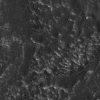
Atmospheric dust classification: not_dusty